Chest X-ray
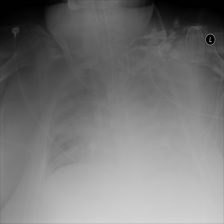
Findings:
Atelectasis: negative
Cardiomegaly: negative
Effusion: negative
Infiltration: negative
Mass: negative
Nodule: negative
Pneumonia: negative
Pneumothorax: negative
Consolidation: negative
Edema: negative
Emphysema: negative
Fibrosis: negative
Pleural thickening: negative
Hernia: negative